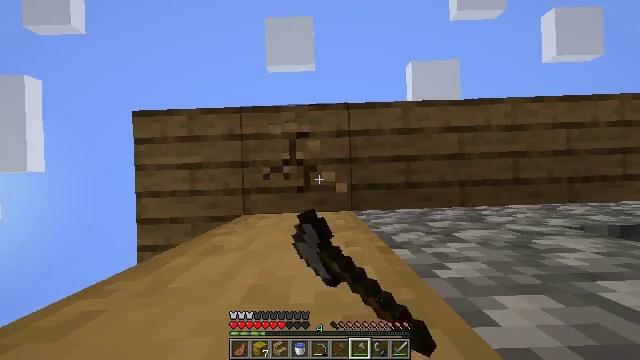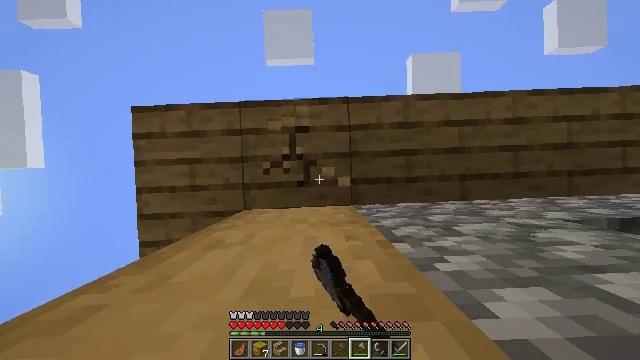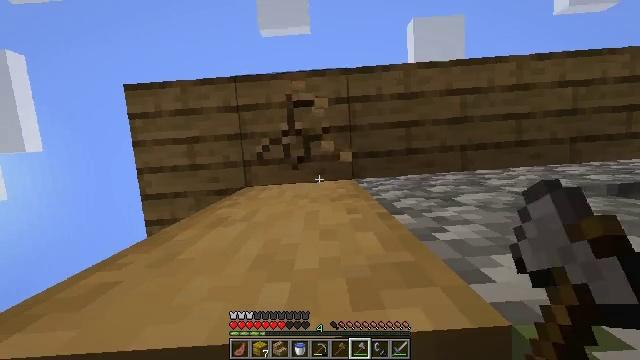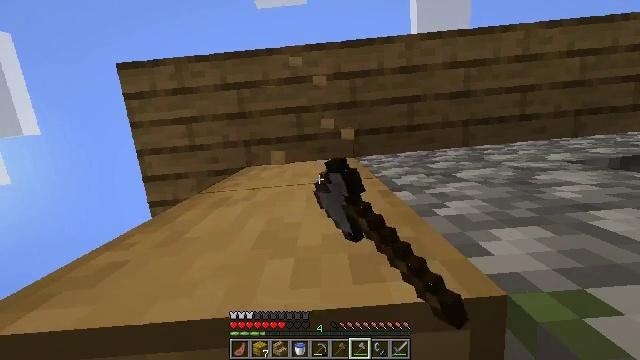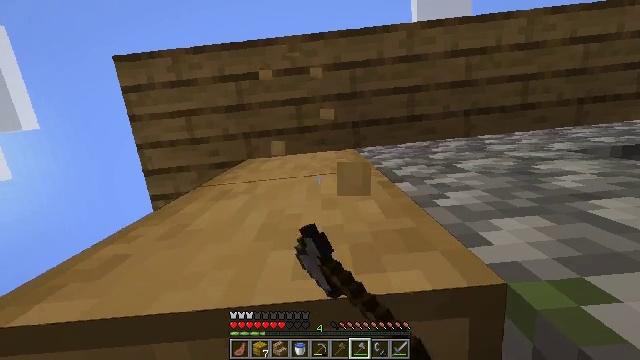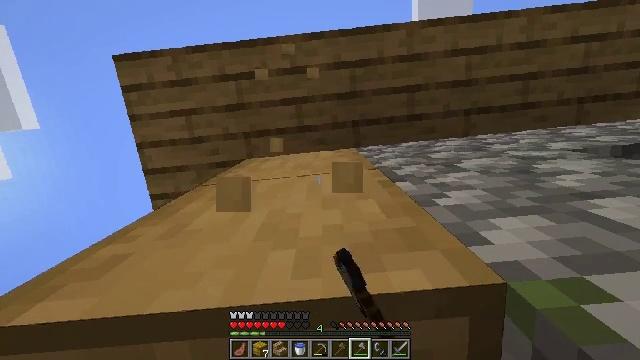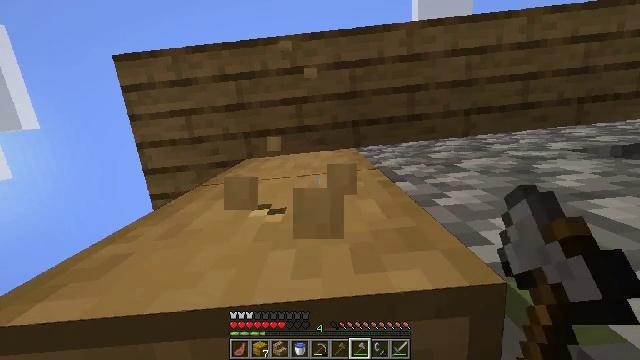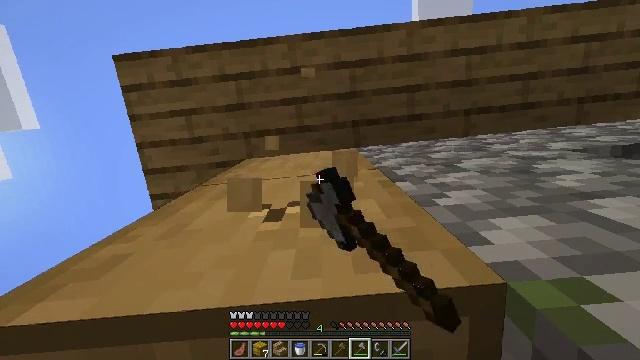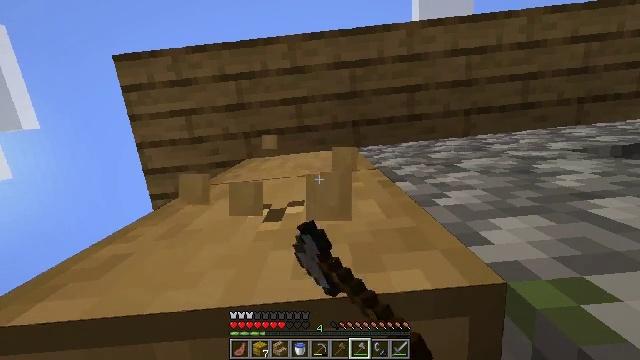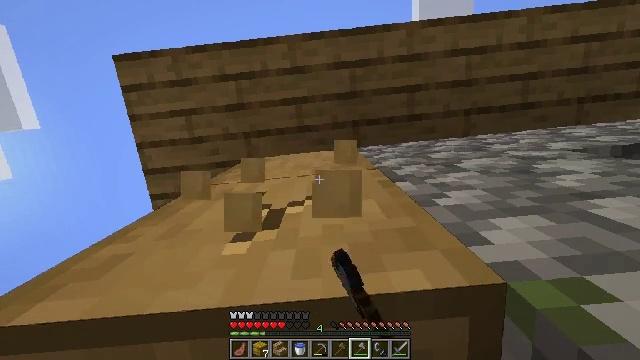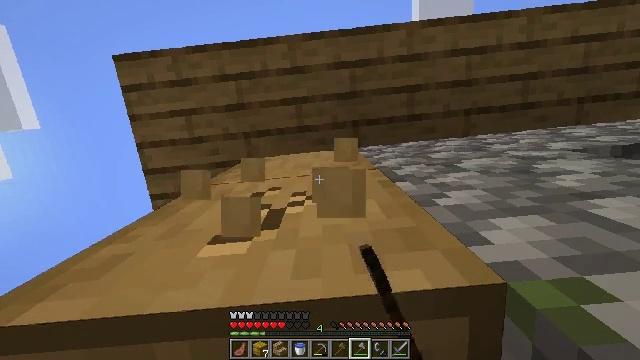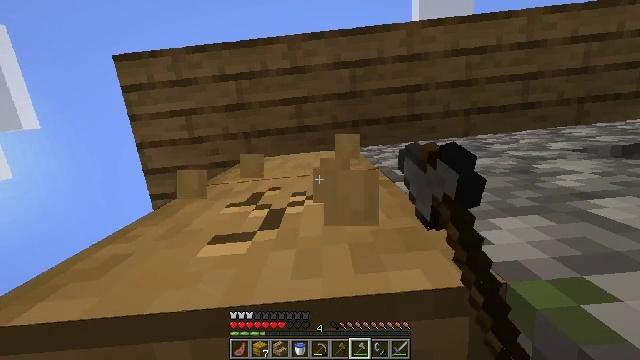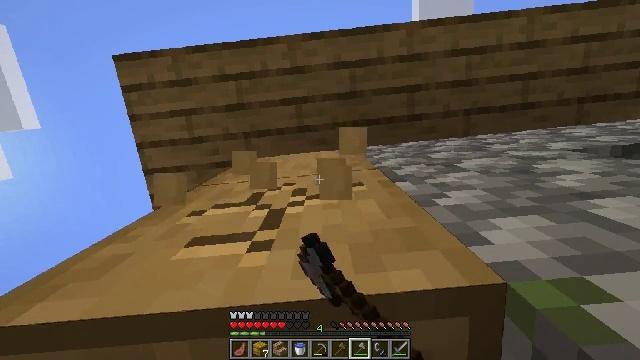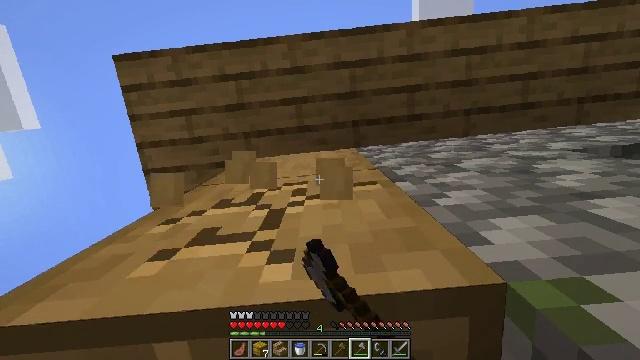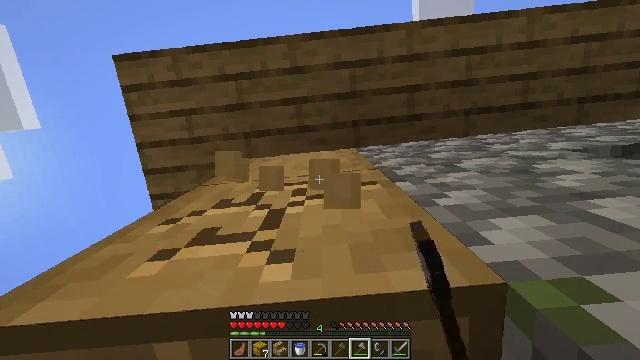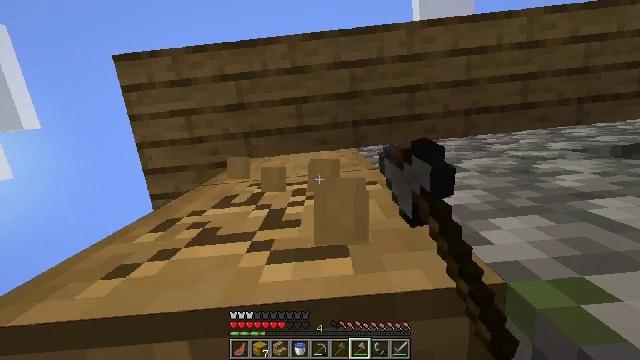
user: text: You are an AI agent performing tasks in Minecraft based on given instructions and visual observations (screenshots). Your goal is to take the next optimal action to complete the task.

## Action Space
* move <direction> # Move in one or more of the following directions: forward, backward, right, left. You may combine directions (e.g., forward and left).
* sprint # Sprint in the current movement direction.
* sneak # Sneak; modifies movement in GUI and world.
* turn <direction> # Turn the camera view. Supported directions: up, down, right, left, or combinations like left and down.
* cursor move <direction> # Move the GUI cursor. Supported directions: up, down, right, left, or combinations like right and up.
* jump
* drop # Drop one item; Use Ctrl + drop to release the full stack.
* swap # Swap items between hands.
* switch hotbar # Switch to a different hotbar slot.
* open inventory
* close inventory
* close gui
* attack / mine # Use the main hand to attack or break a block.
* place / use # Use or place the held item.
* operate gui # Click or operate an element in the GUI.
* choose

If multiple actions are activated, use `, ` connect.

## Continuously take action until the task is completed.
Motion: motion action
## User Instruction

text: Break the stripped oak log.
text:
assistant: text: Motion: turn down, attack / mine
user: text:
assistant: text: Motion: turn left and down, attack / mine
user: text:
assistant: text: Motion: turn left and down, attack / mine
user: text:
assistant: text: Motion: turn down, attack / mine
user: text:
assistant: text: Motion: attack / mine
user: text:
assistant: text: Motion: attack / mine
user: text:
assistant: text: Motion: attack / mine
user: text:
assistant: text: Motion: attack / mine
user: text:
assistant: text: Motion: attack / mine
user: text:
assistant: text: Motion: attack / mine
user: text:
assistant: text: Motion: attack / mine
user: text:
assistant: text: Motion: attack / mine
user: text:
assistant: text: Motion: attack / mine
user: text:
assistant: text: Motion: attack / mine
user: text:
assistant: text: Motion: attack / mine
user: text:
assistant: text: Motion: attack / mine
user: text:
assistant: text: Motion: attack / mine
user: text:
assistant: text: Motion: attack / mine
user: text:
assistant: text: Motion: attack / mine
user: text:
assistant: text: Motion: attack / mine
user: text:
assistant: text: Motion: attack / mine
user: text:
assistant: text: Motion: attack / mine
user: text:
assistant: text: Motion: attack / mine
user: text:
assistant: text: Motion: attack / mine
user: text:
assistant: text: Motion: attack / mine
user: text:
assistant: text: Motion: attack / mine
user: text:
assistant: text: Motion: attack / mine
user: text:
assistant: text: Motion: attack / mine
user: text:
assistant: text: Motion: attack / mine
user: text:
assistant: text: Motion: attack / mine